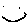
Label: smiley face